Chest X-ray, PA view. Patient: 37 years old, sex M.
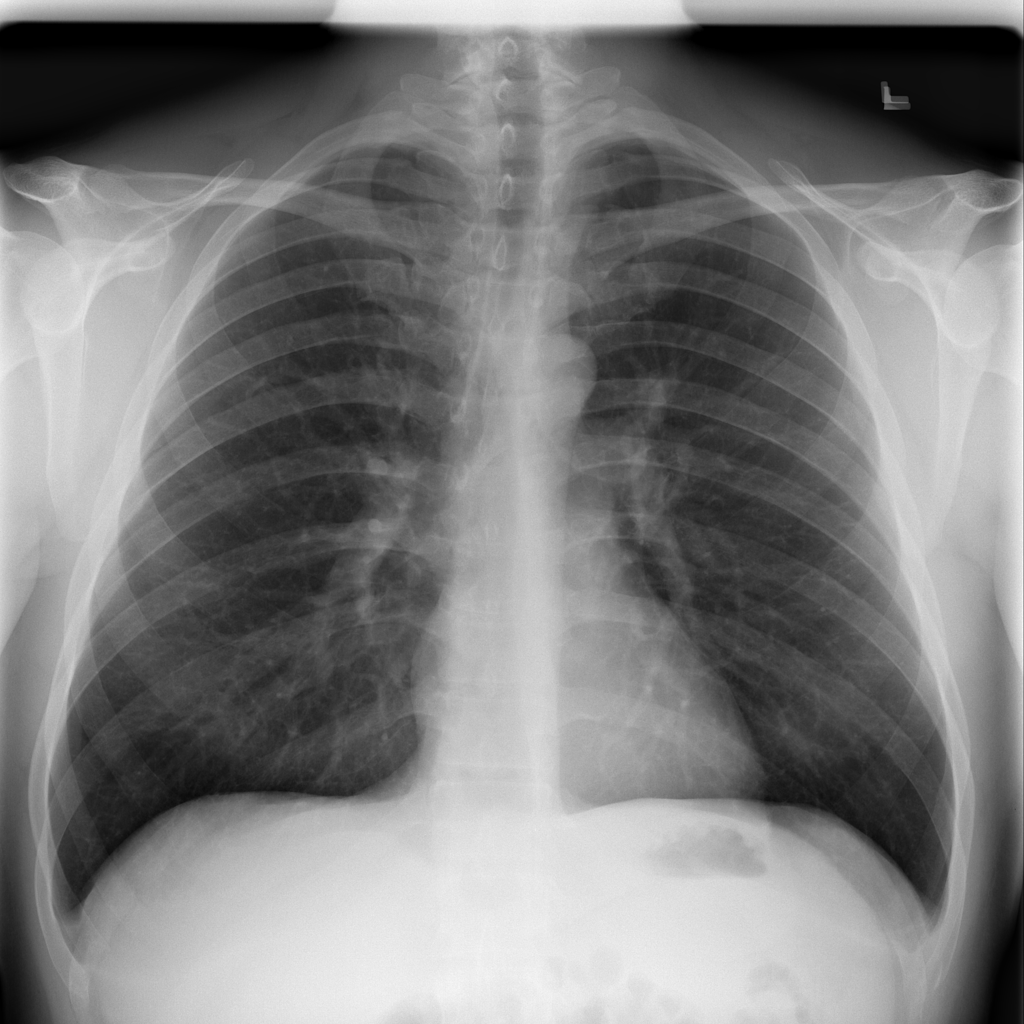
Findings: No Finding